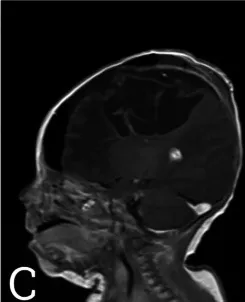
Sagittal. Views shows significant decompression of the large right cerebral cystic mass with almost no mass effects identified in the current MRI examination and no midline shift with normal configuration of the supratentorial and infratentorial ventricular system. Resection of the previously visualized well-defined rounded solid mass with no residual identified in the current MRI examination. Multiple hemorrhagic spots, pneumocephalus and mild subdural fluid are identified related to operative interference.
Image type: radiology (mri)